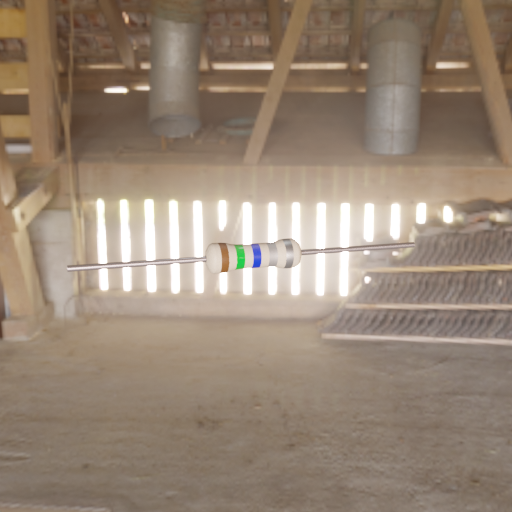
Resistor colour bands (in order): brown, green, blue, silver, silver